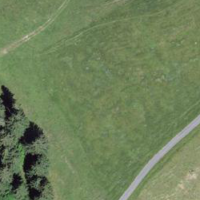
EUNIS habitat code: 23
Species observed at this site:
Platanthera bifolia